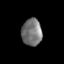
Tissue: prostate
Cell type: T cells
Senescence score: 0.2804
Nuclear area (px): 534
Mean DAPI intensity: 118.129